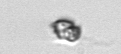
Label: Heterocapsa_rotundata